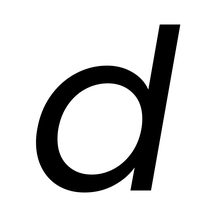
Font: Poppins-Italic